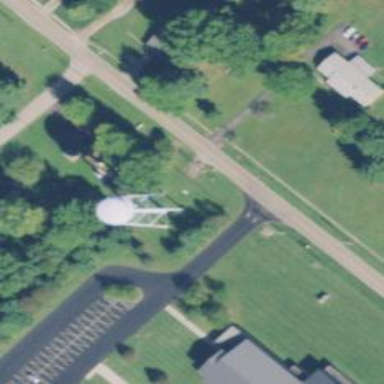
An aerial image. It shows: Water tower that is man-made.